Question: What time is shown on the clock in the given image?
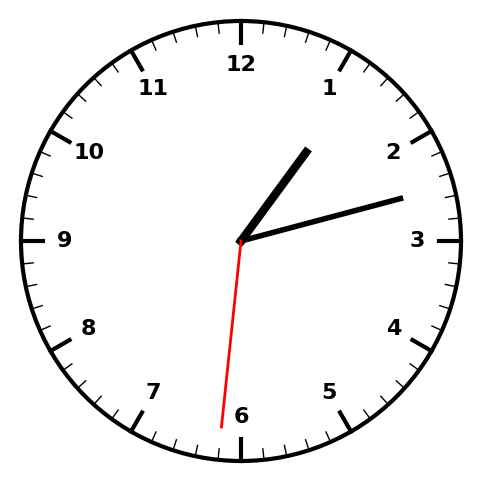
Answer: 01:12:31